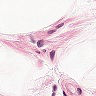
Metastatic tissue present: no